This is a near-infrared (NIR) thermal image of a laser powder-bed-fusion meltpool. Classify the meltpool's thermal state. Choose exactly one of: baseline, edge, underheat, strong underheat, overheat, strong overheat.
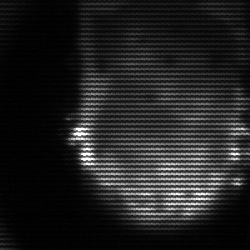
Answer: baseline